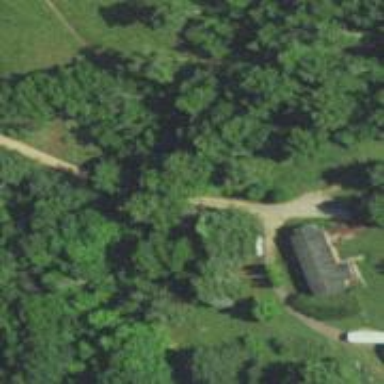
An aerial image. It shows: Driveway leading to service road.